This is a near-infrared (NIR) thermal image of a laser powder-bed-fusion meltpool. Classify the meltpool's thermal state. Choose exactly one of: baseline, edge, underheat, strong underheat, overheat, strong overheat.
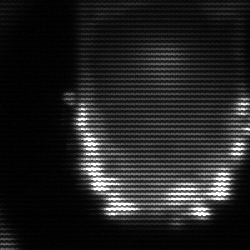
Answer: baseline